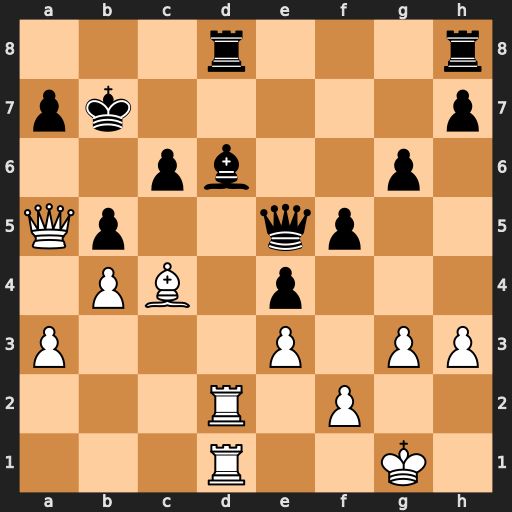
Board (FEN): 3r3r/pk5p/2pb2p1/Qp2qp2/1PB1p3/P3P1PP/3R1P2/3R2K1
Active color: w
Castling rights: -
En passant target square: -
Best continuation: Bd5 cxd5 Qxb5+